Interaction volume radius: 10 \u00c5
Interaction volume height: 10 \u00c5
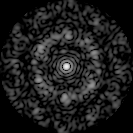
Disorder parameter: 0.6982